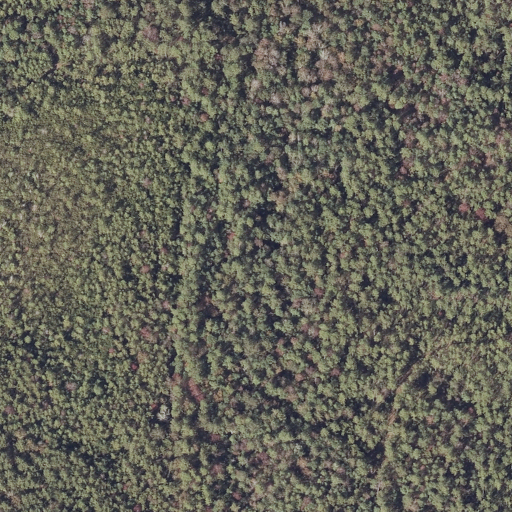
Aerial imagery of plain(s) in Mississippi named Little Island containing woody wetlands and evergreen forest